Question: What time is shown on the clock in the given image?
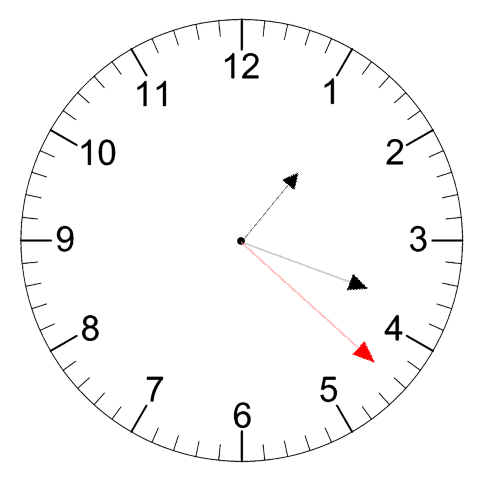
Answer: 01:18:22